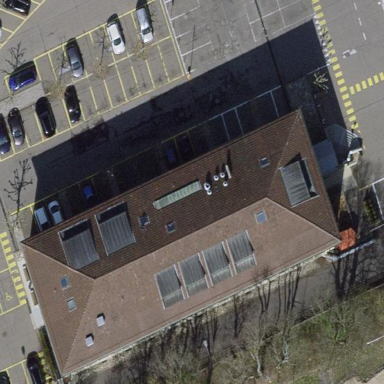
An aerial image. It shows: Government office building.